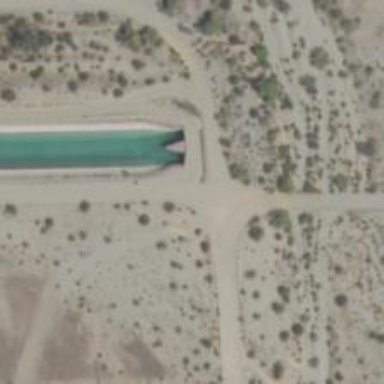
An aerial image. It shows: Culvert tunnel for water canal.